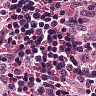
Metastatic tissue present: no